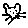
Label: cat